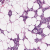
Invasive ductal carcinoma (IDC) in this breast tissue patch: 1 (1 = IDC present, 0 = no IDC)